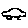
Label: car